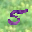
Label: 5